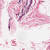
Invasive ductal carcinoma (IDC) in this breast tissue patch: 0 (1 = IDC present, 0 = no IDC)